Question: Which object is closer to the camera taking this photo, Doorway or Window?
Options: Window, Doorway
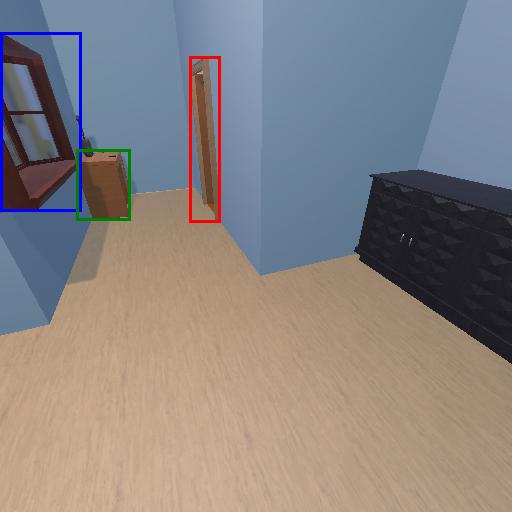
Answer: Window